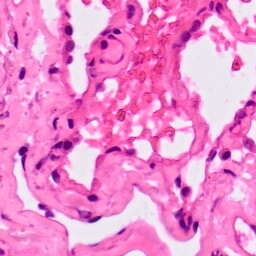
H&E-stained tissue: Lung